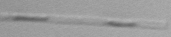
Label: Leptocylindrus